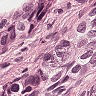
Metastatic tissue present: yes